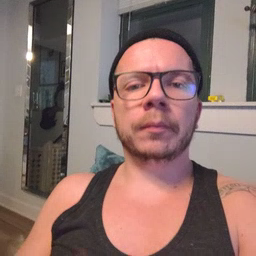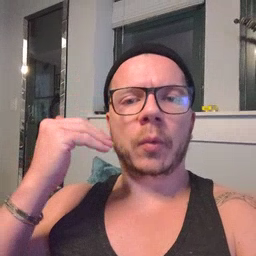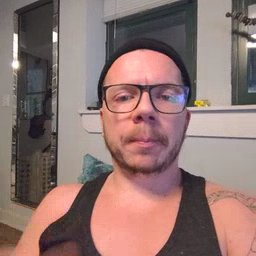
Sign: why